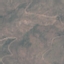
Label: HerbaceousVegetation